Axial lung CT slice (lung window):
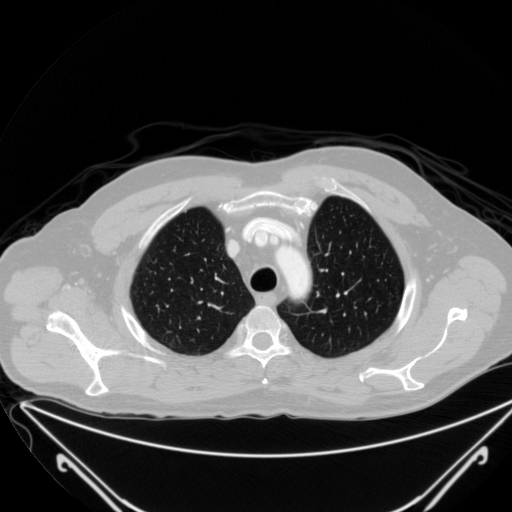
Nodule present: no